Question: A specific client (The Teacher) is supposed to send some data to the server and others clients (Students) should be able to get those data messages. um... Maybe think of it as a Text Messenger.

The data is just some simple text, no big stuff going on.
I want to know what's the best approach to do this ? I looked into WCF and it seems complicated. Tried some demo files and couldn't manage to get it work.
I also know PHP/Mysql. Does it make sense to insert those data into a mysql table ? I don't think it would be a good idea. It won't be any close to real-time speed.
I am not sure about the server side. So i can be a linux webserver (php&mysql) or a windows based application as well.
: I have no experience with ASP.NET and I don't know to code or make ASP applications.
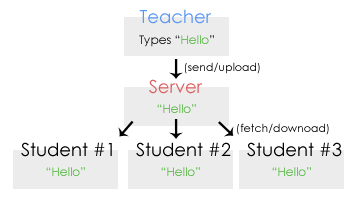
Answer: Check out <URL>. Either that or use Sockets/WCF.